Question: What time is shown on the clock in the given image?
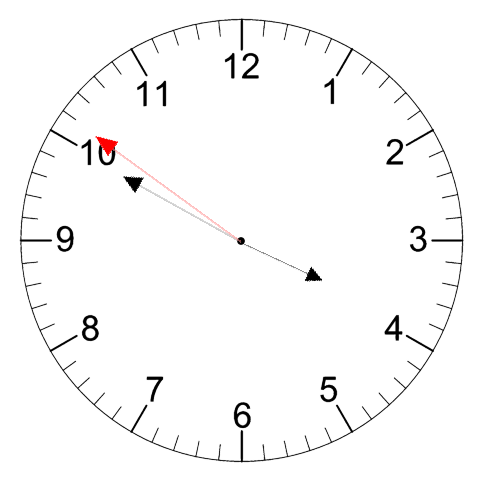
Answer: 03:49:51